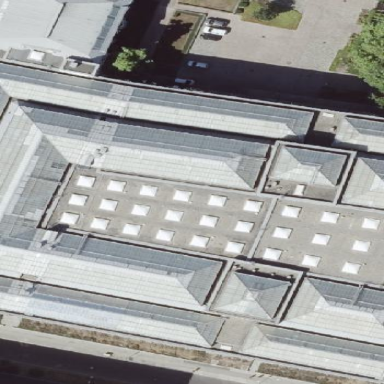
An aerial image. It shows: Beige building with flat grey roof made of tar paper.